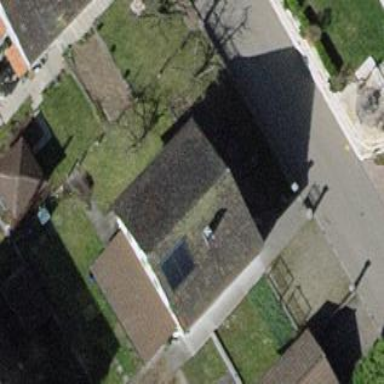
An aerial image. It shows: Building with gabled roof.